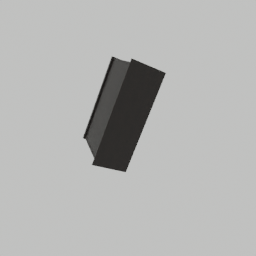
Label: furniture